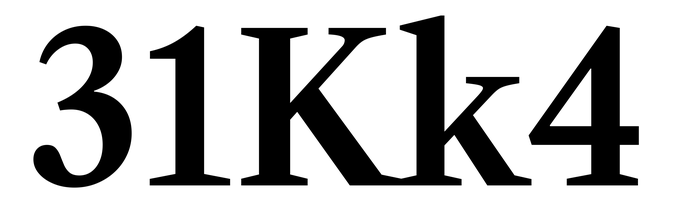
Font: LibreCaslonText_SemiBold